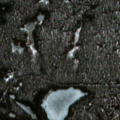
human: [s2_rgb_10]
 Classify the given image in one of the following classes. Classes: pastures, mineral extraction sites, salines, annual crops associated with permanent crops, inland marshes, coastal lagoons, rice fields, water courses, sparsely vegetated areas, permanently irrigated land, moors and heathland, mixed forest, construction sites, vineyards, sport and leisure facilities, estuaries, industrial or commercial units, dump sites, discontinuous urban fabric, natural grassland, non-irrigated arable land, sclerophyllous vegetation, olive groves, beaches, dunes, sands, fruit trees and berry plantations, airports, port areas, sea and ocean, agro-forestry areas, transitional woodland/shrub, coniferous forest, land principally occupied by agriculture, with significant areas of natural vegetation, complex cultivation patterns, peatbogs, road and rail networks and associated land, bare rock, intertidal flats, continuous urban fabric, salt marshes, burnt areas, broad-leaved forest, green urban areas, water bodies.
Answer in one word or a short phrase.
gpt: coniferous forest